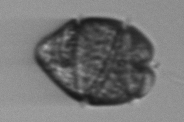
Label: Margalefidinium